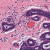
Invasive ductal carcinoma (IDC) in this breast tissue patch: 0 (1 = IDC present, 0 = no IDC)